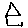
Label: house